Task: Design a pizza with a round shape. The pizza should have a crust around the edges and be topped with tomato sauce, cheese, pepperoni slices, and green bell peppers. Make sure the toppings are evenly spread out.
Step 367:
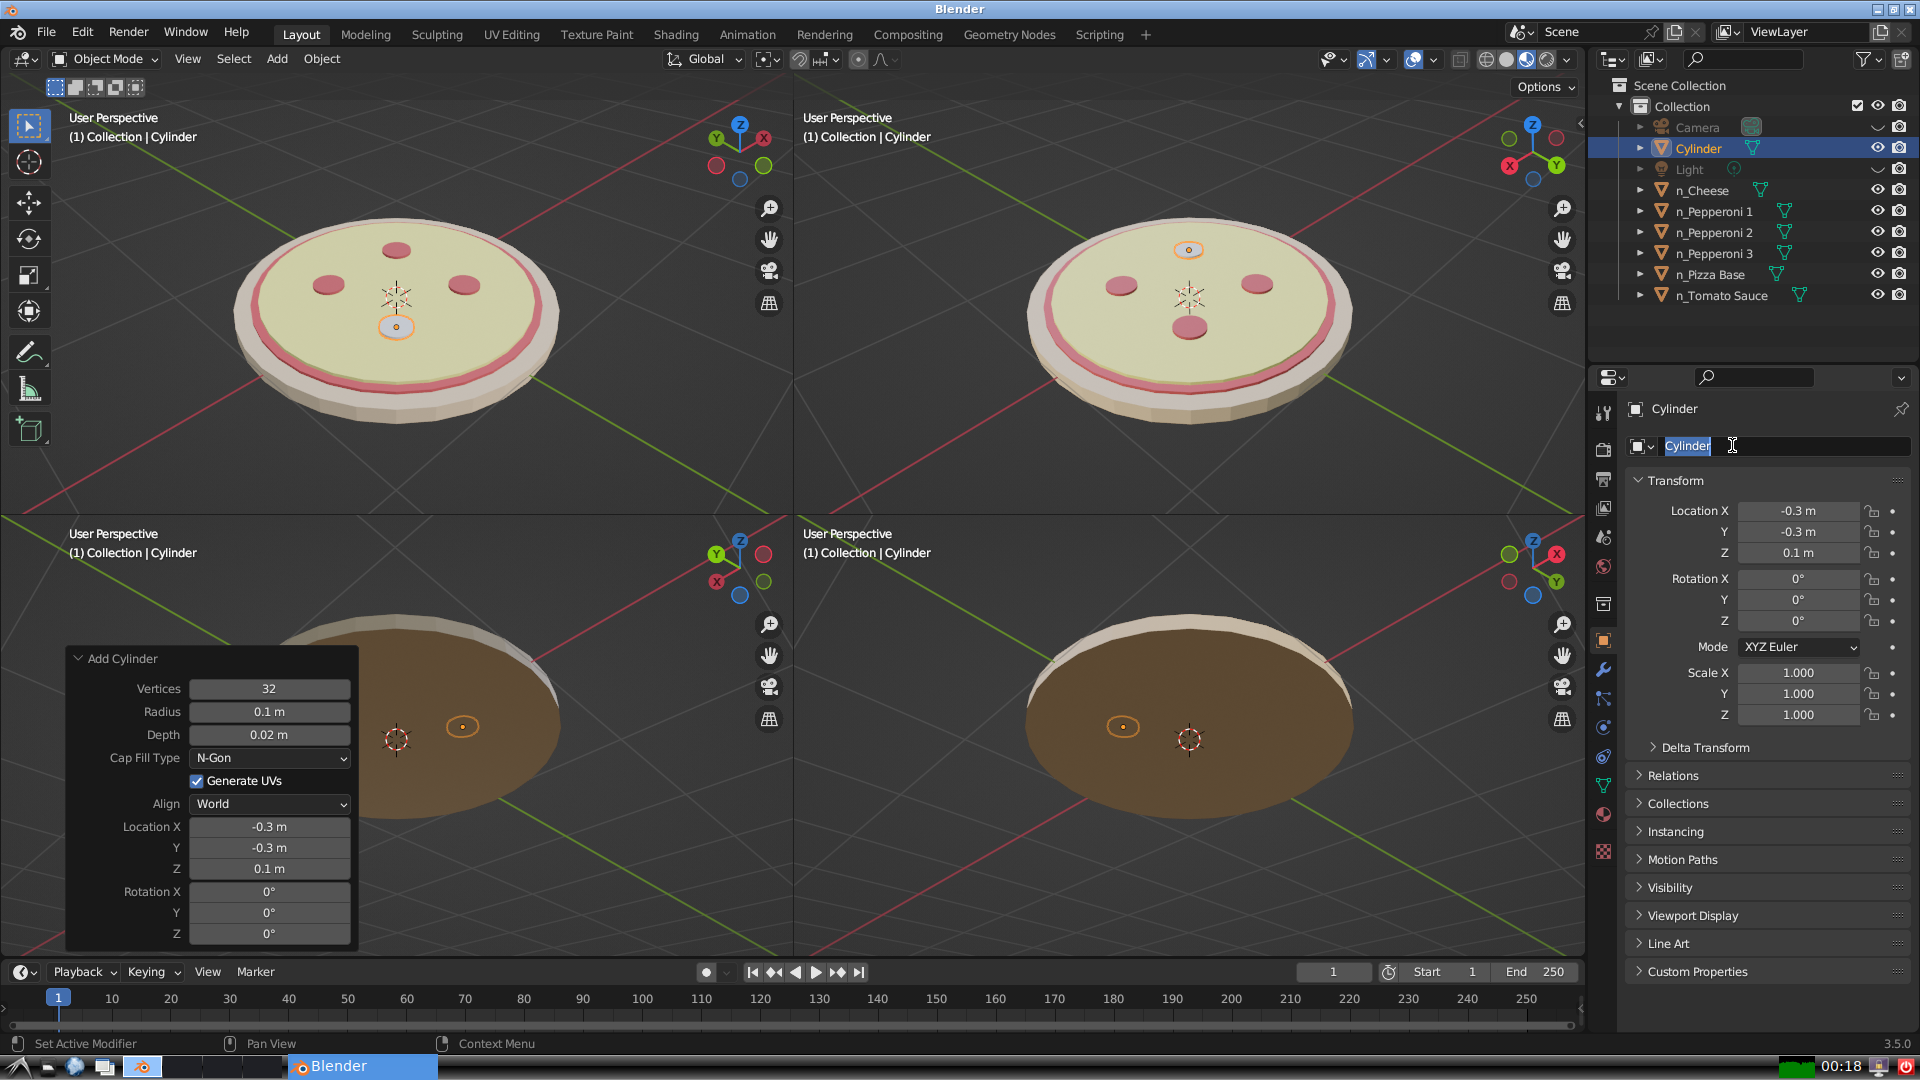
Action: input_text: n_Pepperoni 4